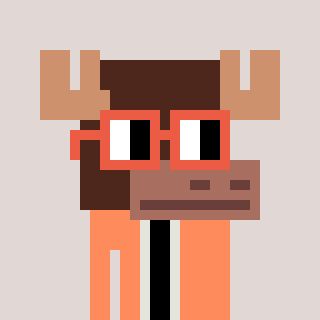
a pixel art character with square orange glasses, a moose-shaped head and a peachy-colored body on a warm background